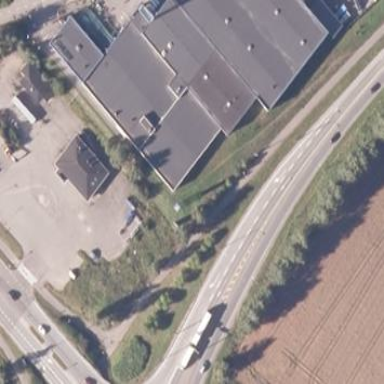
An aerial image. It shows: Hardware shop located within building.